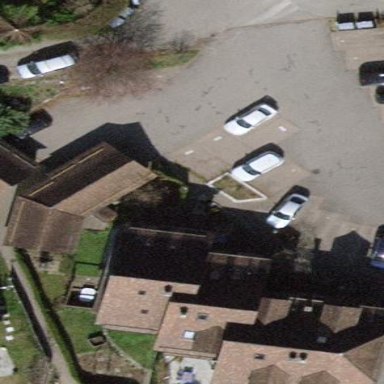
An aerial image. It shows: Garage building.